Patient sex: F
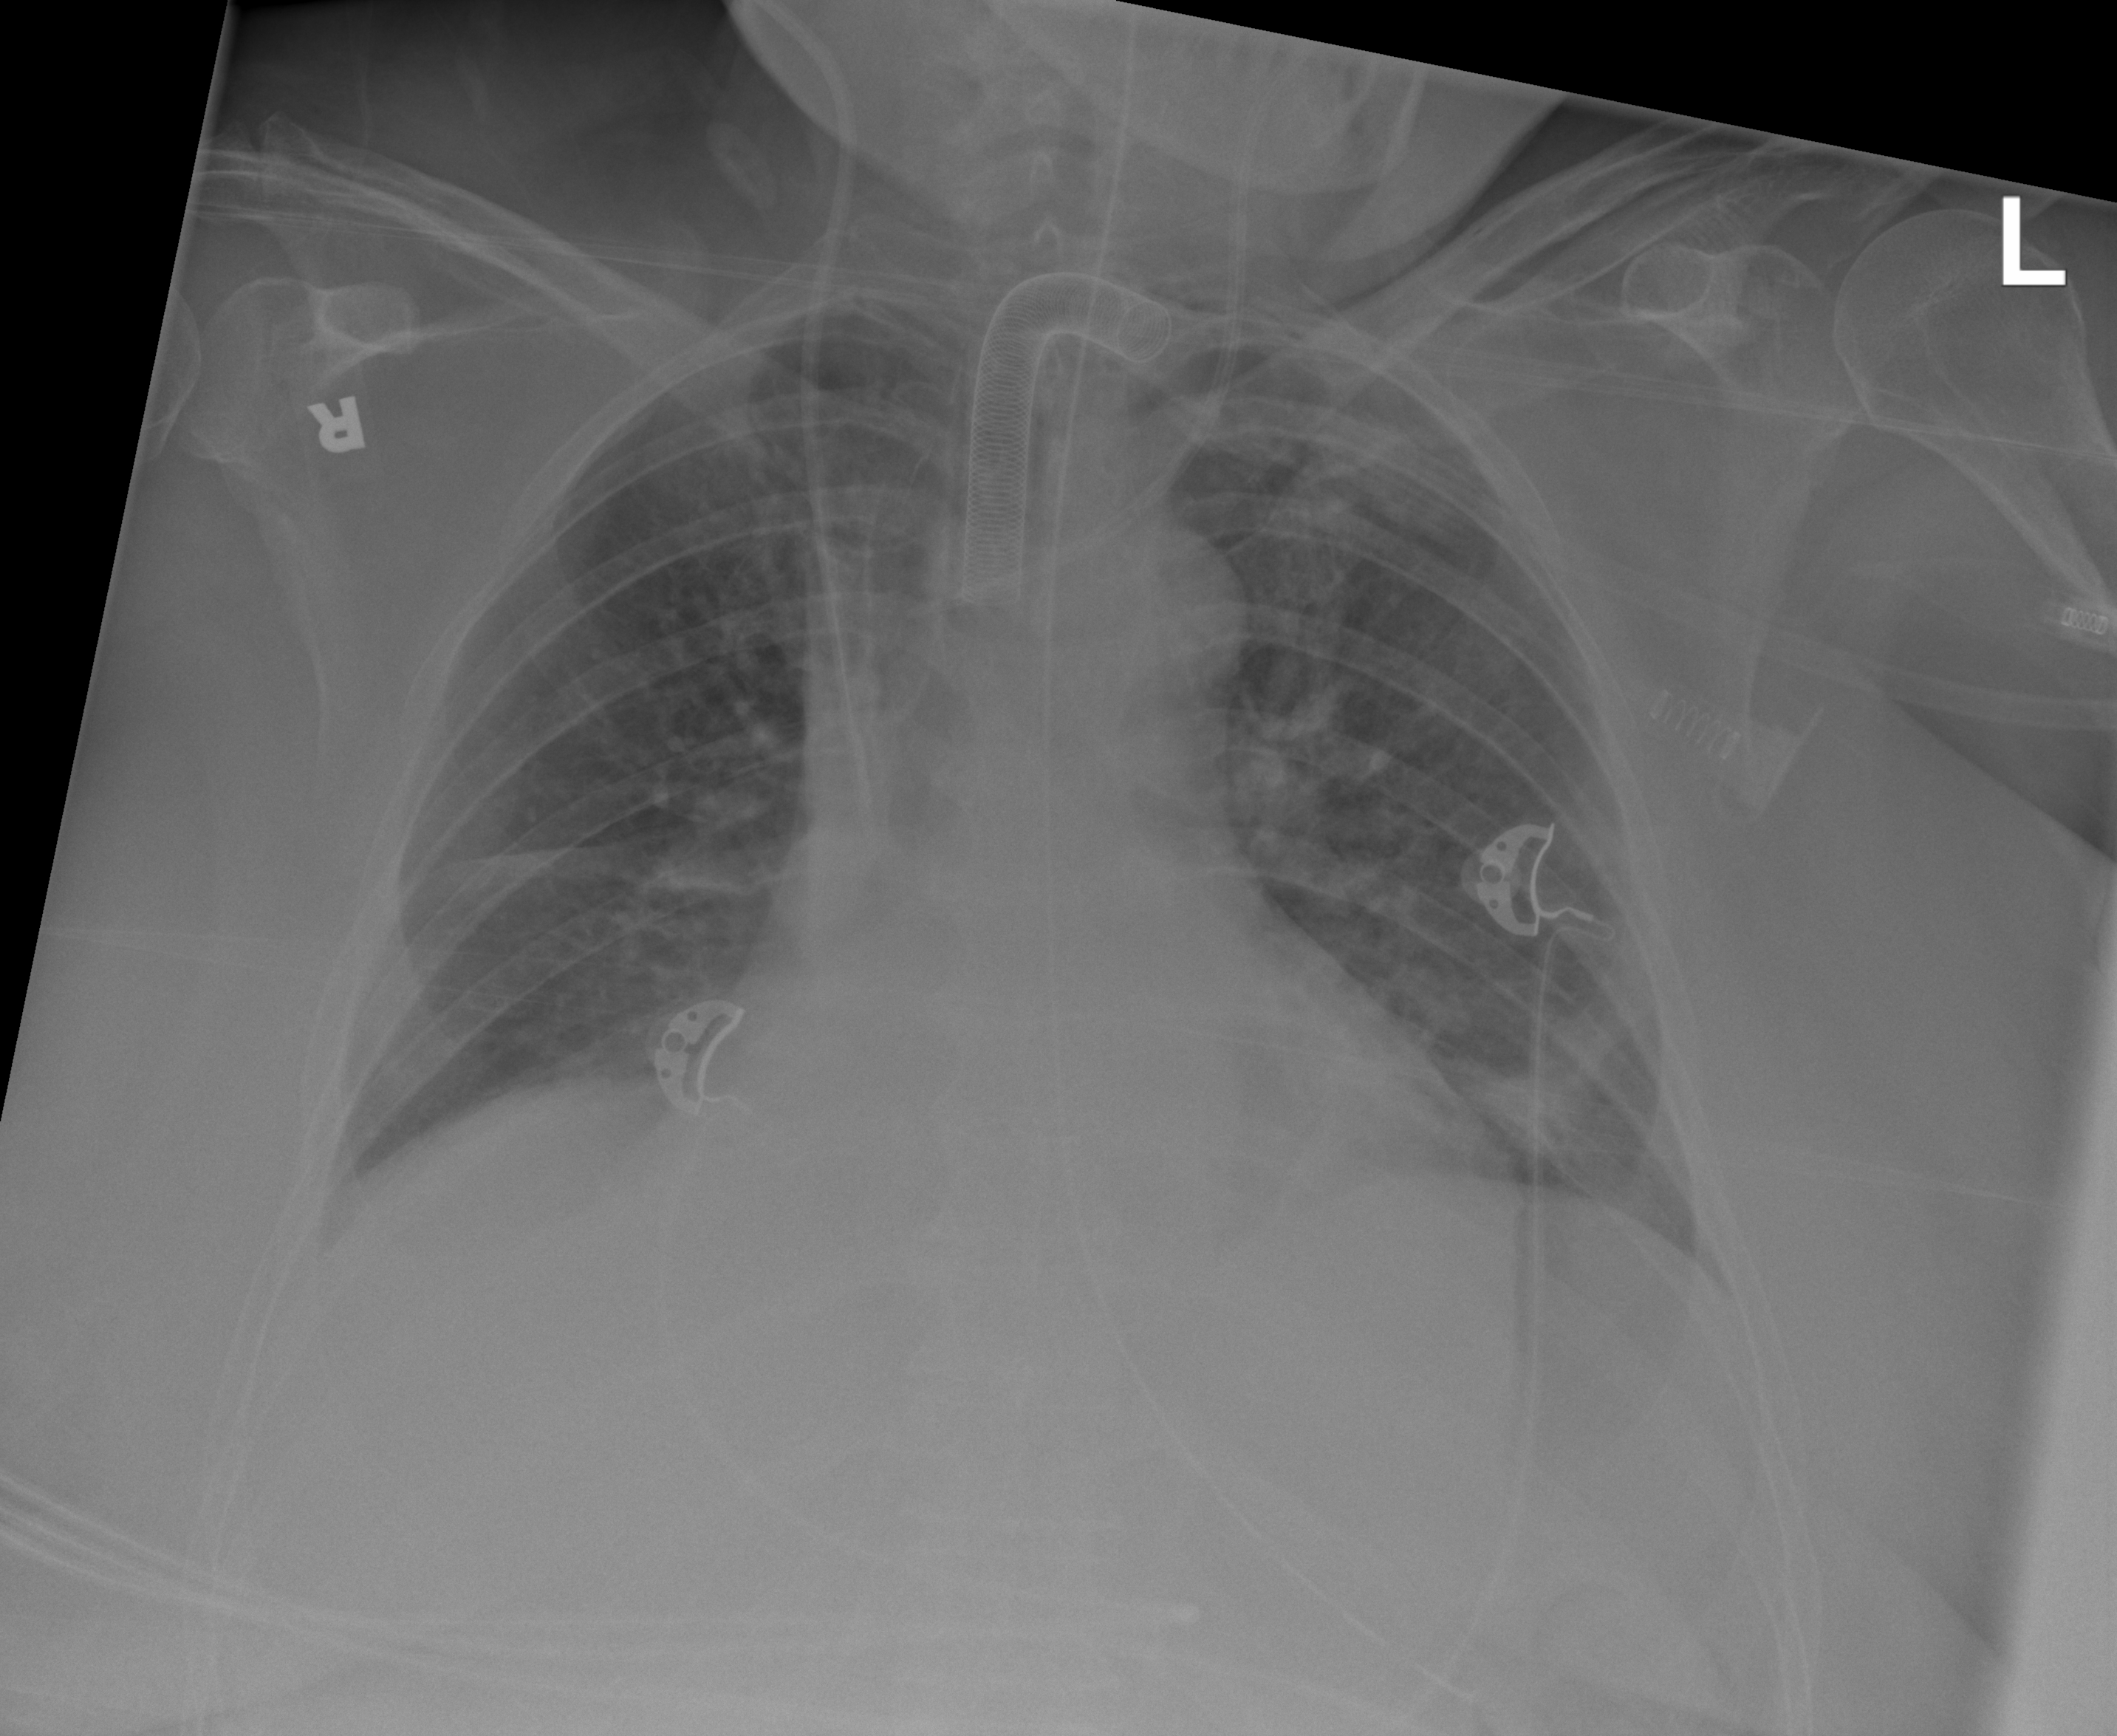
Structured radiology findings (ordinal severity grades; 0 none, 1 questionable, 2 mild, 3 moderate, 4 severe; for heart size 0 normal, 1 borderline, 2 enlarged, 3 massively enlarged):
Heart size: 2
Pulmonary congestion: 2
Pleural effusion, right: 2
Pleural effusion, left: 2
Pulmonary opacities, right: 1
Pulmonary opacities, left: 2
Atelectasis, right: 2
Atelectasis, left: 2